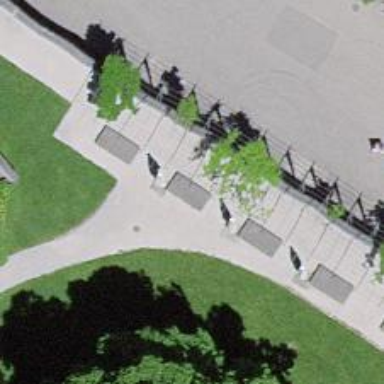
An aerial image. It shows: Bench.